Question: Please note that <URL> asks for a very different stuff.
In the following screenshot from Google+ the red box shows the area which scrolls. All other portions, for example, the left navigation is static. I am very intrigued by their UI. You can scroll the center part even when your mouse is over the navigation section or any other fixed part.
Any idea how do they do it?

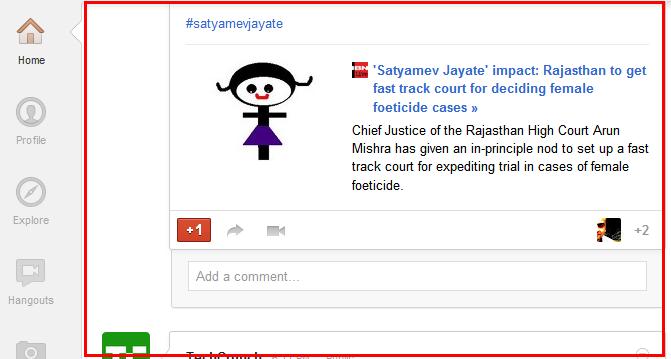
Answer: The UI components are probably all in 'display: fixed' CSS blocks, which pin them to the browser window, regardless of scrolling. Then the main content can be in a regular block, which scrolls with the page.